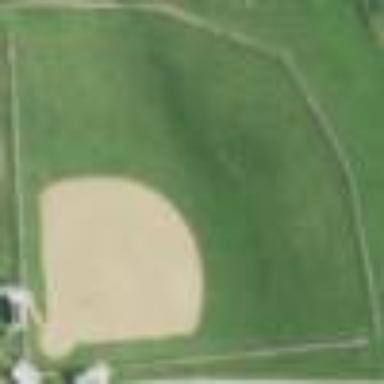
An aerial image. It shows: Softball pitch for leisure land activities.